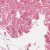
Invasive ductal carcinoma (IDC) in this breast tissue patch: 0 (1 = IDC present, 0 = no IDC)